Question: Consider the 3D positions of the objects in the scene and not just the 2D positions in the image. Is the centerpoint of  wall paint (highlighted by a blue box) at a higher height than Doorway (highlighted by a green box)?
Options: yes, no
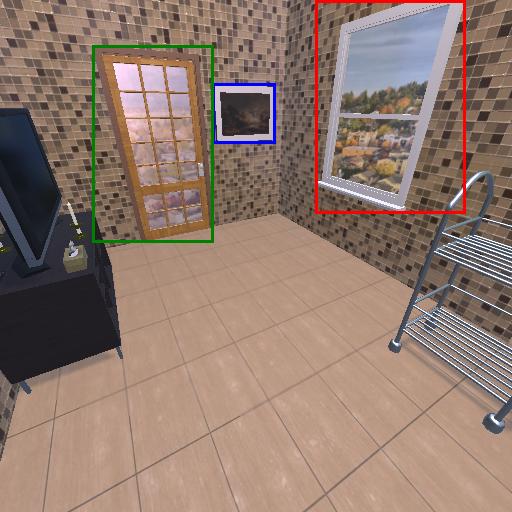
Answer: yes